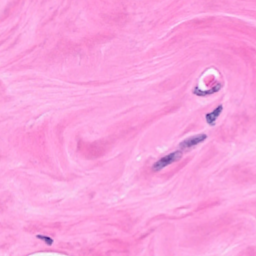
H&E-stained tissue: Breast